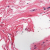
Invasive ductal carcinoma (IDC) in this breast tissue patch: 0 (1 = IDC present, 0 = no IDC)